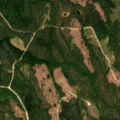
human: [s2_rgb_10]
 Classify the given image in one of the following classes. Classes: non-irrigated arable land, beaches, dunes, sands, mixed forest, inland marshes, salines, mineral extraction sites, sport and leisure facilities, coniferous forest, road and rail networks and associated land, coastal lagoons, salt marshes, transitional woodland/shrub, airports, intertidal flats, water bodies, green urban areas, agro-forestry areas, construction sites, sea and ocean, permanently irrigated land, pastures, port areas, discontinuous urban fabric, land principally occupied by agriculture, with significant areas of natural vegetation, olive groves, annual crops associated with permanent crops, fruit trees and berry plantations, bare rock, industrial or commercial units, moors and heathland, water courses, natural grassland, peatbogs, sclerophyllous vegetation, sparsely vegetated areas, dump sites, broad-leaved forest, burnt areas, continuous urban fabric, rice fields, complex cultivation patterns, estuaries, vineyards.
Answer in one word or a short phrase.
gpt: coniferous forest